Brain MRI, t1w sequence, axial 2D slice.
Patient: age 38, sex F, weight 95 kg, height 1.95 m
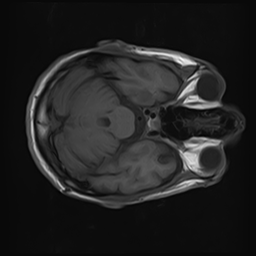